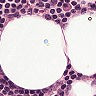
Metastatic tissue present: no